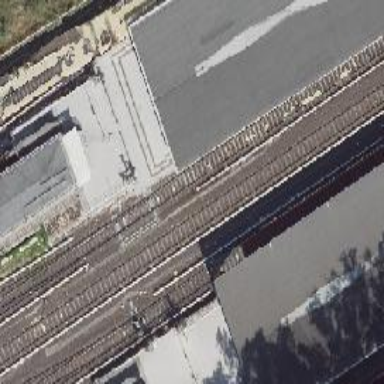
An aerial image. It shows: Light rail stop position on the railway.